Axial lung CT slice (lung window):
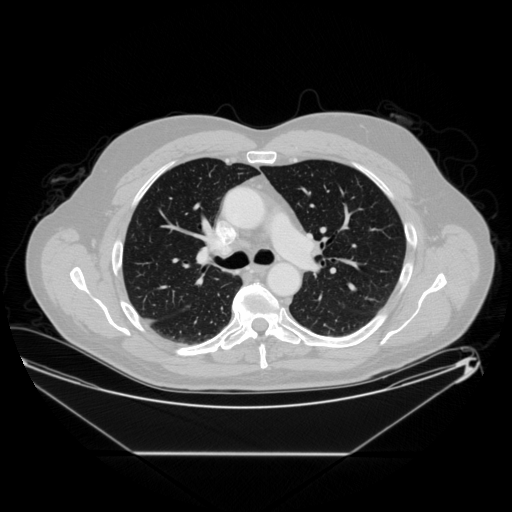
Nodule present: no